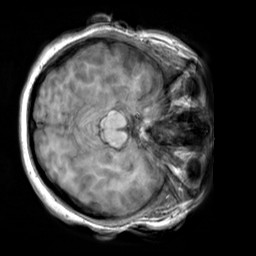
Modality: T1w
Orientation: axial
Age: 20
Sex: female
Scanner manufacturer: siemens
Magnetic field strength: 3 T
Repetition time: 2.3 s
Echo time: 0.00303 s